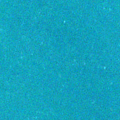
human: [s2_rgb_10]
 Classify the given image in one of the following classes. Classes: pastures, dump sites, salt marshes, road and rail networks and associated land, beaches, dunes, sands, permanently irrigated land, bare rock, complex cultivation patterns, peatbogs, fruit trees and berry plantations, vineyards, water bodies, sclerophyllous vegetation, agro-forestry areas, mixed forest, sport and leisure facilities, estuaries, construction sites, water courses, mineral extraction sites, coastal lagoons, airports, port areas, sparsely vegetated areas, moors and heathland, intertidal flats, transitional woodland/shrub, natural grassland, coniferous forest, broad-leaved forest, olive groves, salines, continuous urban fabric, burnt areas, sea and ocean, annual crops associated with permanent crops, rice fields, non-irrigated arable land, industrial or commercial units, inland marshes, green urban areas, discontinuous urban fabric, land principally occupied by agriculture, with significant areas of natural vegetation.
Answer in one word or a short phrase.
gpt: sea and ocean